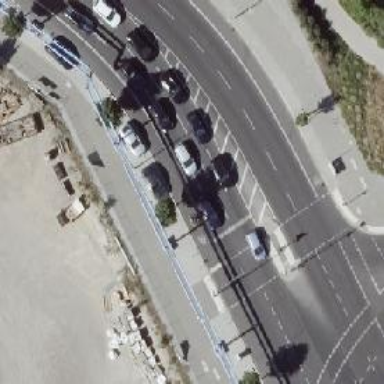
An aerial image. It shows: Road with traffic signals.